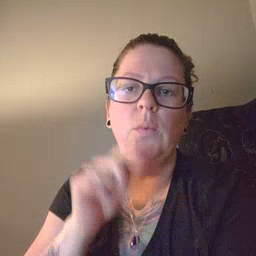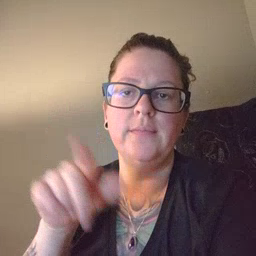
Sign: awake